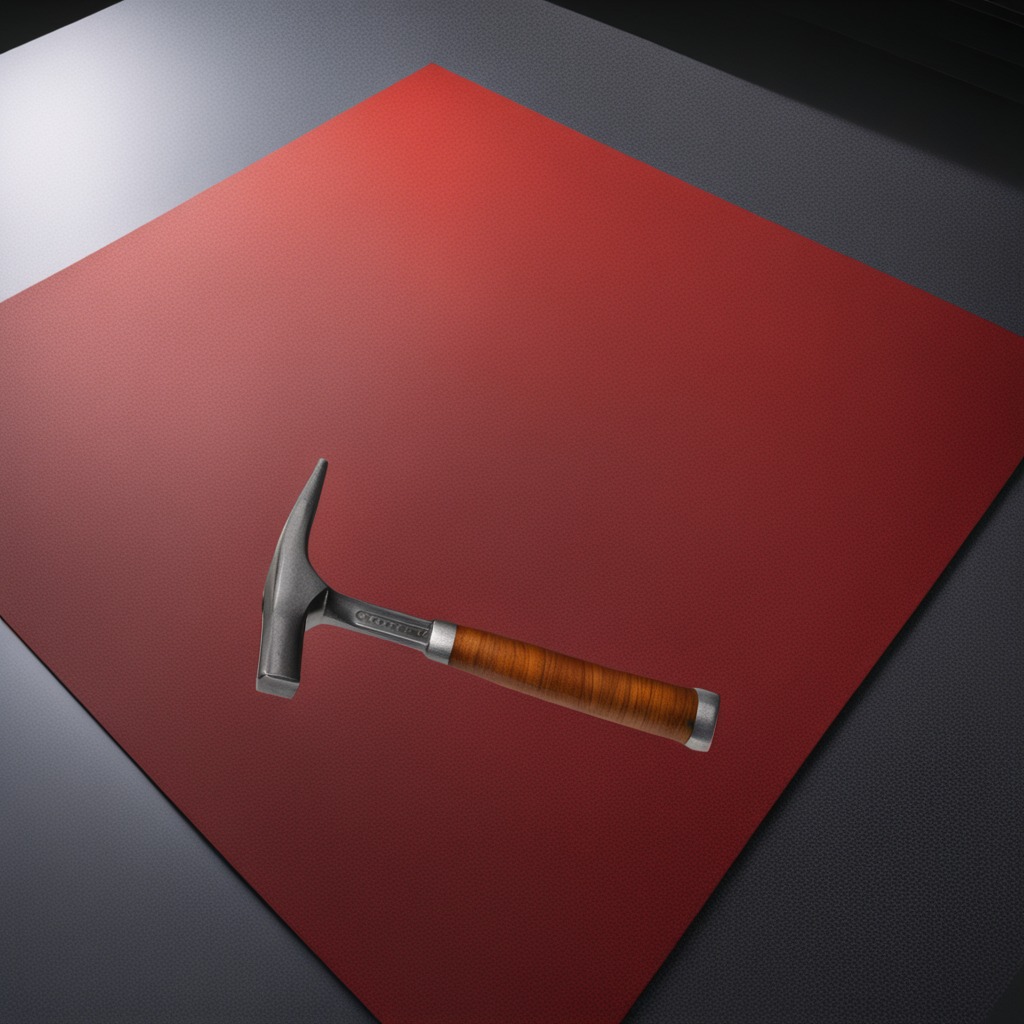
A hammer lying on a clean granite tabletop covered with a red rubber mat inside a workshop under bright overhead lighting crisp shadows high clarity worn but beneath the mat